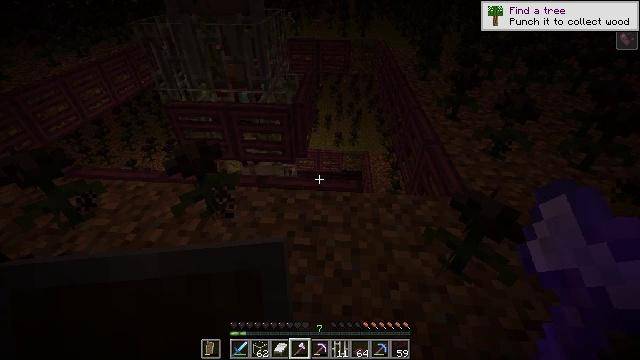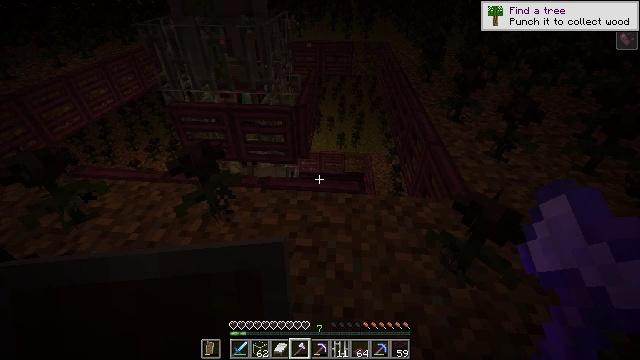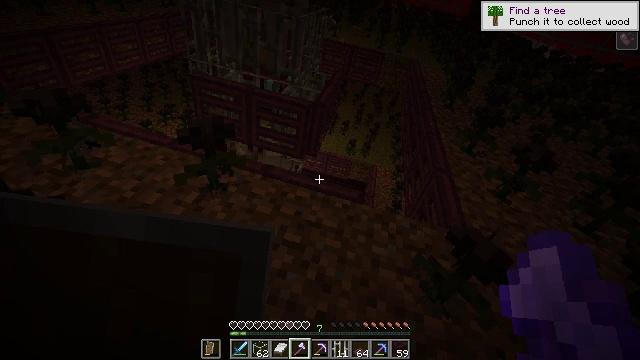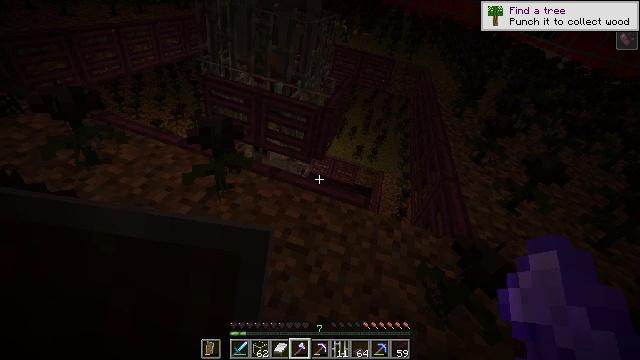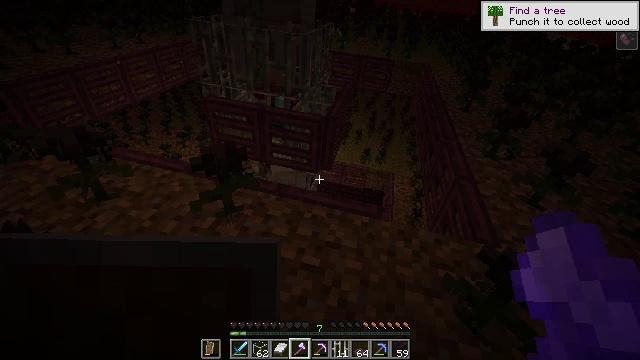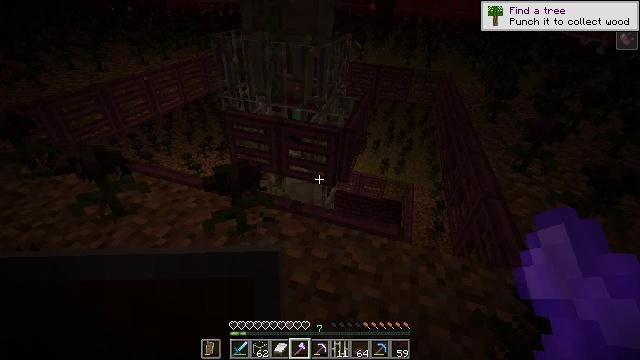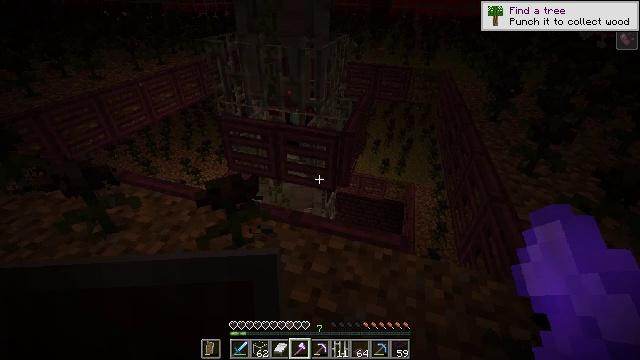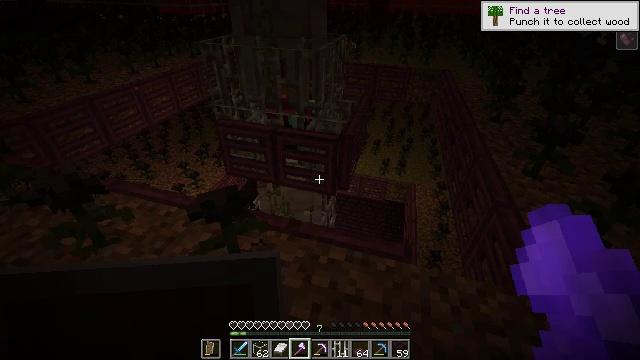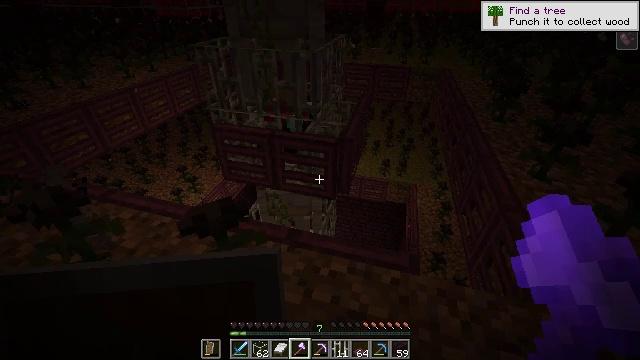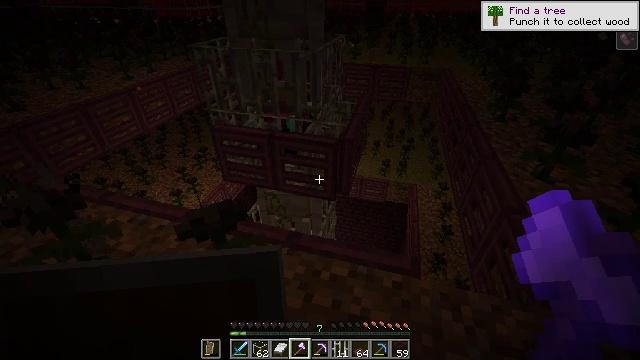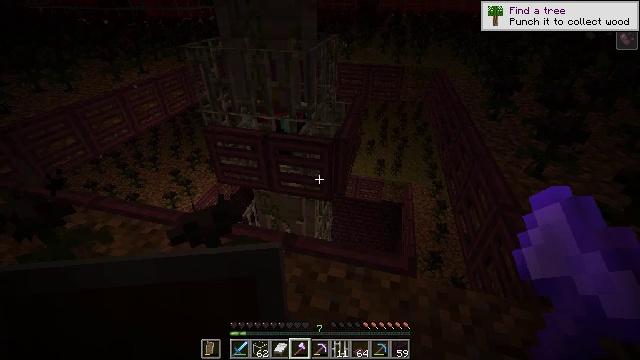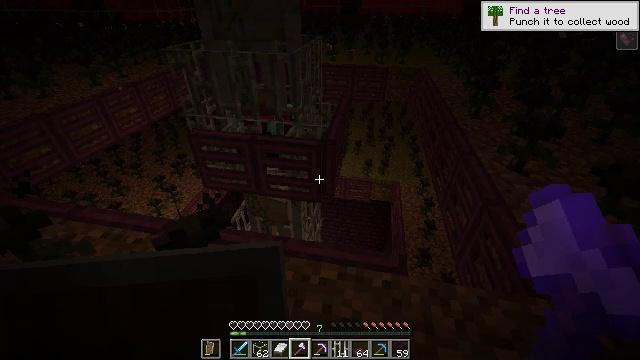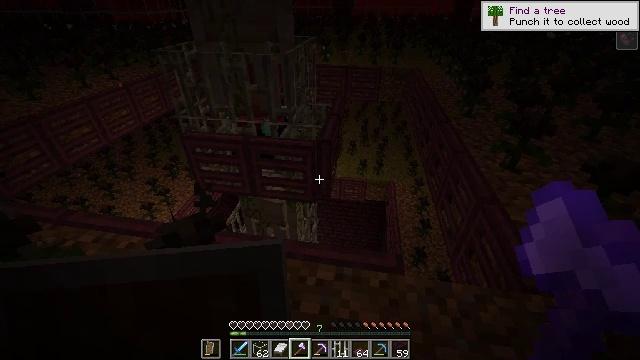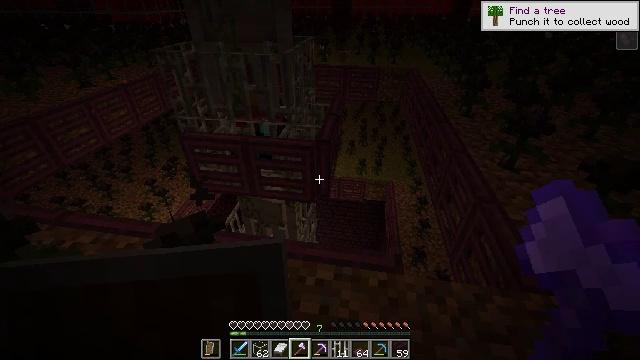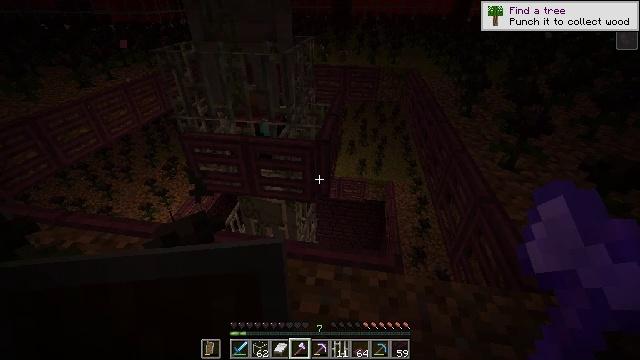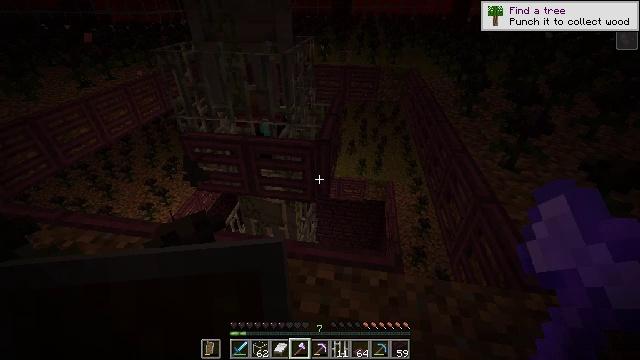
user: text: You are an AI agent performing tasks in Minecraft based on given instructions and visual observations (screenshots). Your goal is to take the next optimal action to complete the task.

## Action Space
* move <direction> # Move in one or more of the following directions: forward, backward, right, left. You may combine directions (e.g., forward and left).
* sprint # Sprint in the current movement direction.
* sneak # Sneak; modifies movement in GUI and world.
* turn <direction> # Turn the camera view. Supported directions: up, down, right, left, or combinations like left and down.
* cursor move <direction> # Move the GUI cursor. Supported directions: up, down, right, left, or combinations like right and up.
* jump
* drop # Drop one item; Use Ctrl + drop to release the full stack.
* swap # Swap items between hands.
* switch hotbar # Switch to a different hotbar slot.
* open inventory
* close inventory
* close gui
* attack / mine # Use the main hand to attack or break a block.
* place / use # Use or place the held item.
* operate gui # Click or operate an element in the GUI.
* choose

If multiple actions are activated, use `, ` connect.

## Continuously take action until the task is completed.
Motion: motion action
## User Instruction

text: Attack the wither rose to collect it.
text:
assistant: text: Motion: no_op
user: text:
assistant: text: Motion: no_op
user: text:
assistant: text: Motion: turn left
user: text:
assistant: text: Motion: move forward, turn left and up
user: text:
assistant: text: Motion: move forward, turn left and up
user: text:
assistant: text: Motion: move forward
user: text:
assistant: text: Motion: no_op
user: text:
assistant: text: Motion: no_op
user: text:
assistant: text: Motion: no_op
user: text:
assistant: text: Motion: turn right
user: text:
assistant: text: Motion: turn right
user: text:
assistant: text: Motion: turn right
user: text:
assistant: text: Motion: no_op
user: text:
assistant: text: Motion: no_op
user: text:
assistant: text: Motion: no_op
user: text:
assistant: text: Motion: turn up
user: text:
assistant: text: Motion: turn right and up
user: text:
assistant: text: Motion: turn up
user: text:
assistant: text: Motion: turn up
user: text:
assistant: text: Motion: turn up
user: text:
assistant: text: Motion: no_op
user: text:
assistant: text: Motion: no_op
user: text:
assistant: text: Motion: no_op
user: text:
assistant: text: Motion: no_op
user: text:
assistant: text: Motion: no_op
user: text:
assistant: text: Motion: no_op
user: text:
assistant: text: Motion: no_op
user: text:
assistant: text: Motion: no_op
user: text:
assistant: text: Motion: no_op
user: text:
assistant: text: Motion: turn left